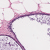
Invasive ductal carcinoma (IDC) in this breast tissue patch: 0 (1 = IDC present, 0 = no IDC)